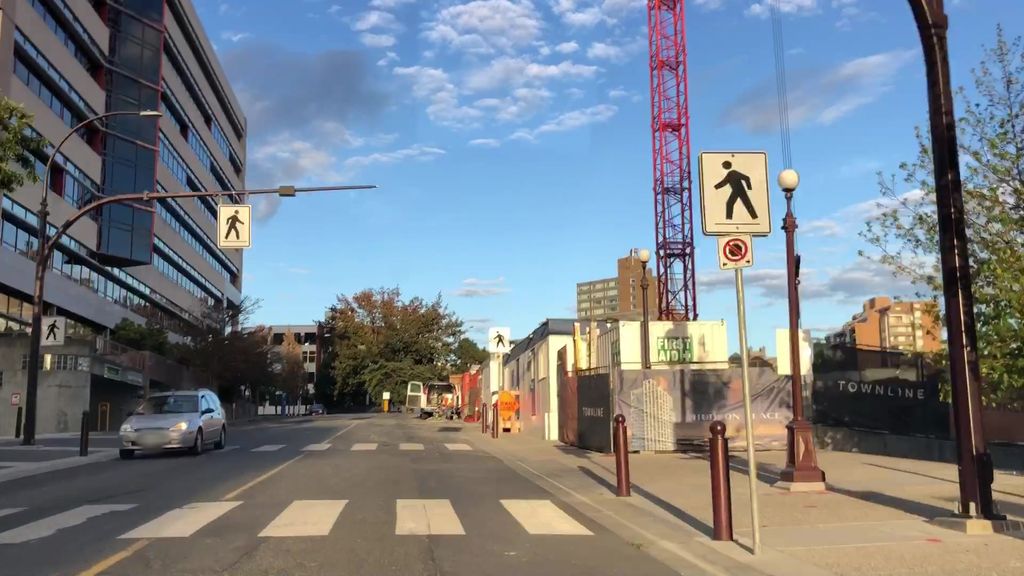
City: victoria